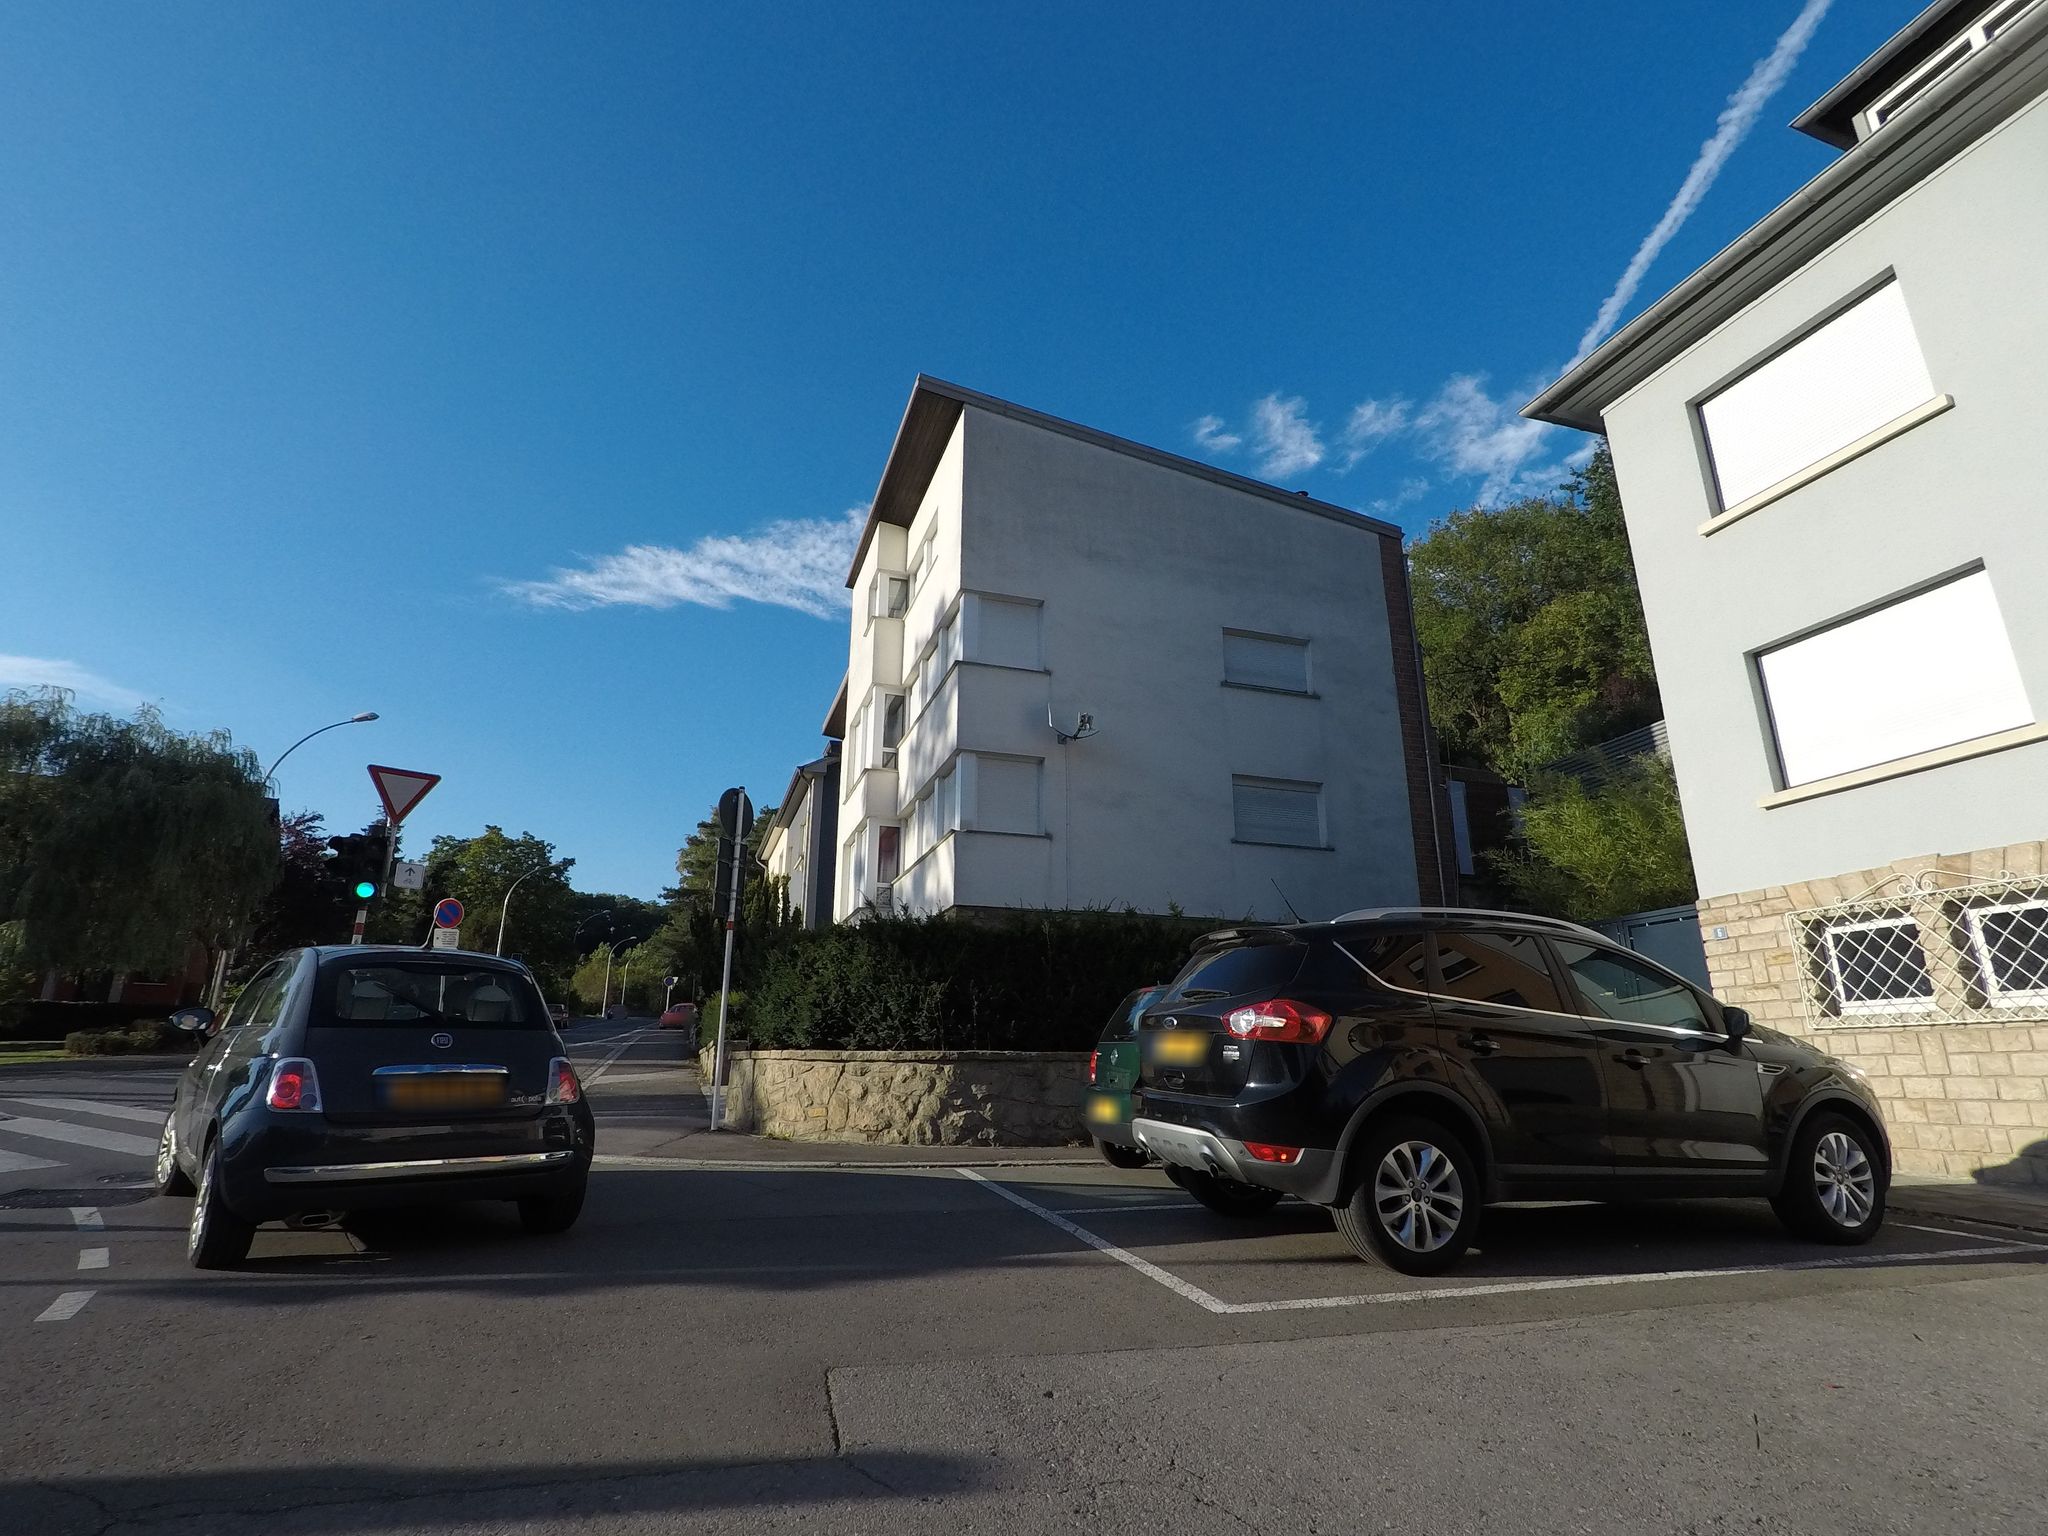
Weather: clear
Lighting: day
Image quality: good
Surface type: driving surface
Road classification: cycleway, residential
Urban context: urban centre
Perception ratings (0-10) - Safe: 6.37, Lively: 4.36, Beautiful: 2.82, Boring: 7.87, Depressing: 3.85, Wealthy: 6.37